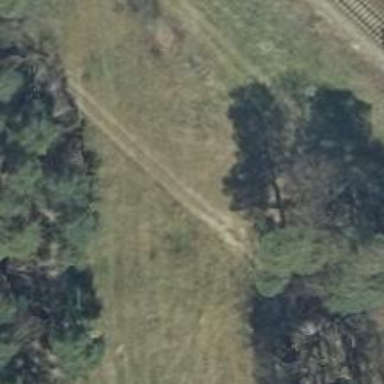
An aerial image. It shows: Sandy track with grade 4 tracktype.